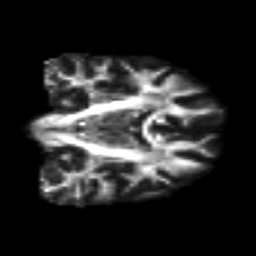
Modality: FA
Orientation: coronal
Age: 35
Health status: ill
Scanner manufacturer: philips
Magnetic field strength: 3 T
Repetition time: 9 s
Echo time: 0.127 s